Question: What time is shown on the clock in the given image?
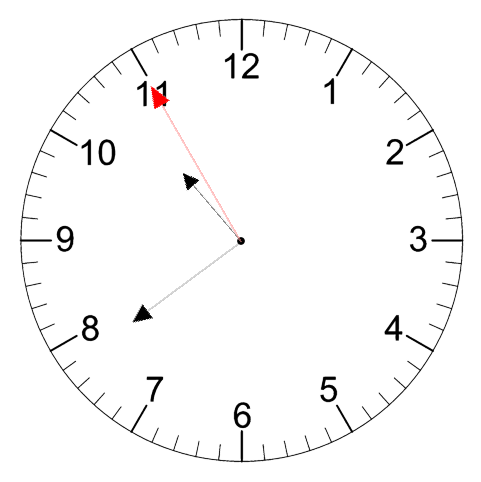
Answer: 10:38:55